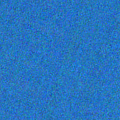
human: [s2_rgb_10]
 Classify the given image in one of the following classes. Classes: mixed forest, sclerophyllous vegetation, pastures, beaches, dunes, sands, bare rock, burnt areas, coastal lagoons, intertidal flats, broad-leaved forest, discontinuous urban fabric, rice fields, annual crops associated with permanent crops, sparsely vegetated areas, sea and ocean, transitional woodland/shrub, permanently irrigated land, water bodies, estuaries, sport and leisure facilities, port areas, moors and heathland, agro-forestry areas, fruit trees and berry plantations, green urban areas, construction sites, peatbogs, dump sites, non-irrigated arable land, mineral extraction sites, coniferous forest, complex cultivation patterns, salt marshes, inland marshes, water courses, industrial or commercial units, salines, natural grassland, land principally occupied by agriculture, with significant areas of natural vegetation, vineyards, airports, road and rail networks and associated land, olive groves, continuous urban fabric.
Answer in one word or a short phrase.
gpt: sea and ocean